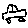
Label: car